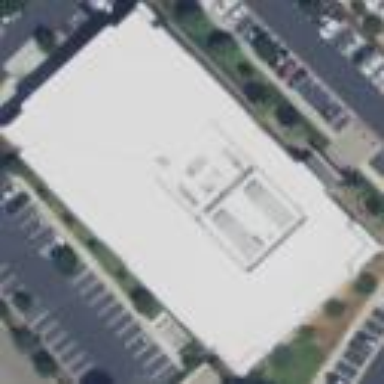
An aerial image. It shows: Commercial building.